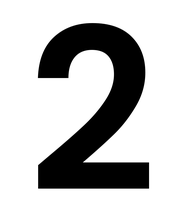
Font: Poppins-SemiBold